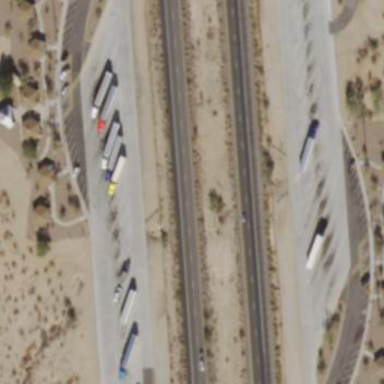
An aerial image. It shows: Rest area on the road.